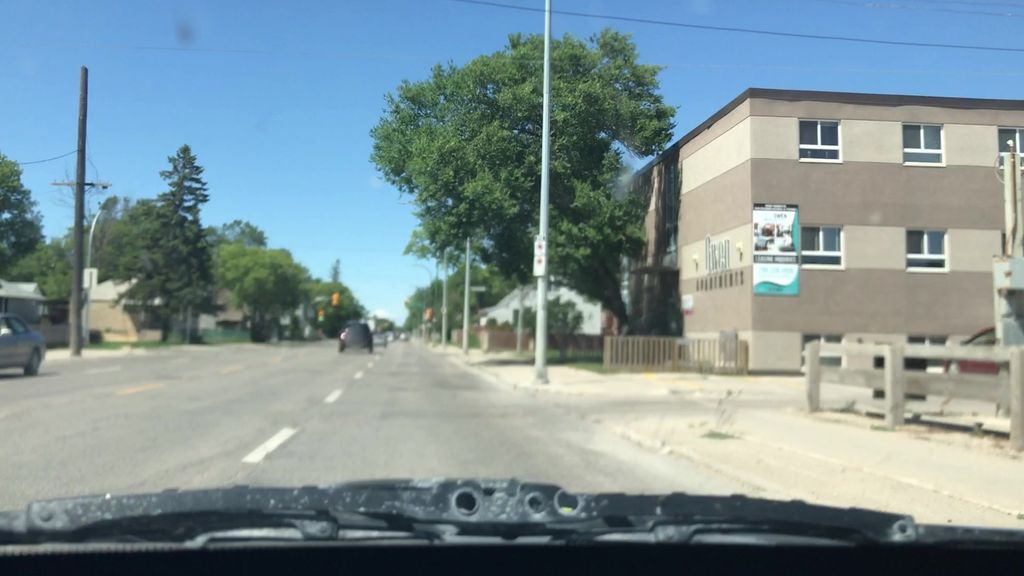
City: winnipeg